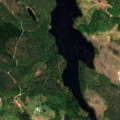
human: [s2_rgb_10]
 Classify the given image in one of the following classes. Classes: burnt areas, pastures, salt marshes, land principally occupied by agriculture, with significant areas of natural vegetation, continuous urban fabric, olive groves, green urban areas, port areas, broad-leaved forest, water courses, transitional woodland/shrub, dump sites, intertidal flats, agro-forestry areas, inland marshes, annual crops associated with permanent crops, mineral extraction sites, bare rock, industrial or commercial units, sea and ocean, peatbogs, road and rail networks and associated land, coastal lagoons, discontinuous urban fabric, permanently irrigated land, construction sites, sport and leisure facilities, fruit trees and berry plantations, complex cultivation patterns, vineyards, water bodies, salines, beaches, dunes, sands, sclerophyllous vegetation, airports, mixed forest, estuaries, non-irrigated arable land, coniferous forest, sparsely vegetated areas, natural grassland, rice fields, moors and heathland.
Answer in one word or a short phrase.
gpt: coniferous forest, mixed forest, transitional woodland/shrub, water bodies